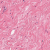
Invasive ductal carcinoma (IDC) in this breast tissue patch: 0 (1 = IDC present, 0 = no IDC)